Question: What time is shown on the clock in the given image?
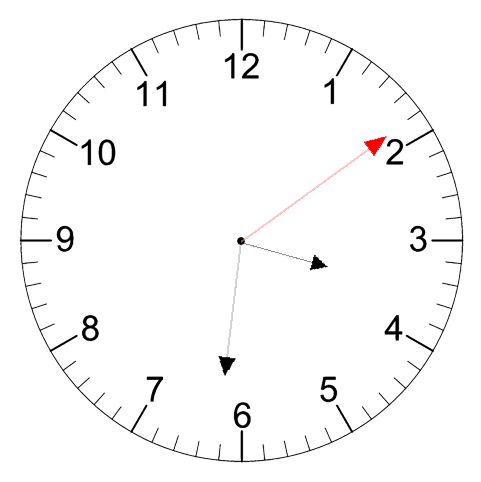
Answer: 03:31:09